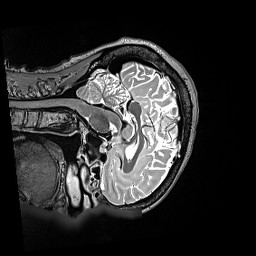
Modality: T2w
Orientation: sagittal
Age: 60
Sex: male